Field crop: tomato
Growth stage: 1
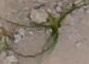
Species: cyperus